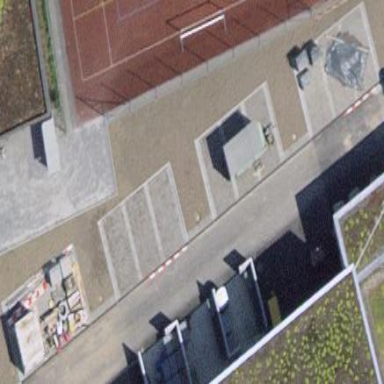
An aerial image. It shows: Parking area surfaced with paving stones.